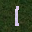
Label: 1